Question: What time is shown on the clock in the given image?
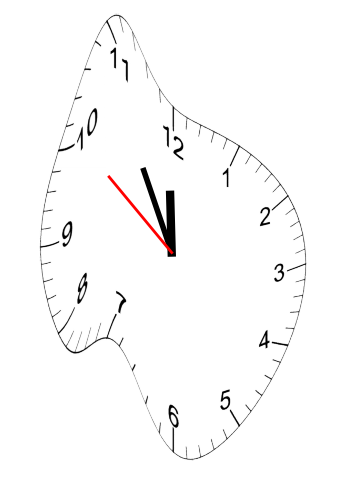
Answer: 11:54:51